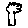
Label: tree